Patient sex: M
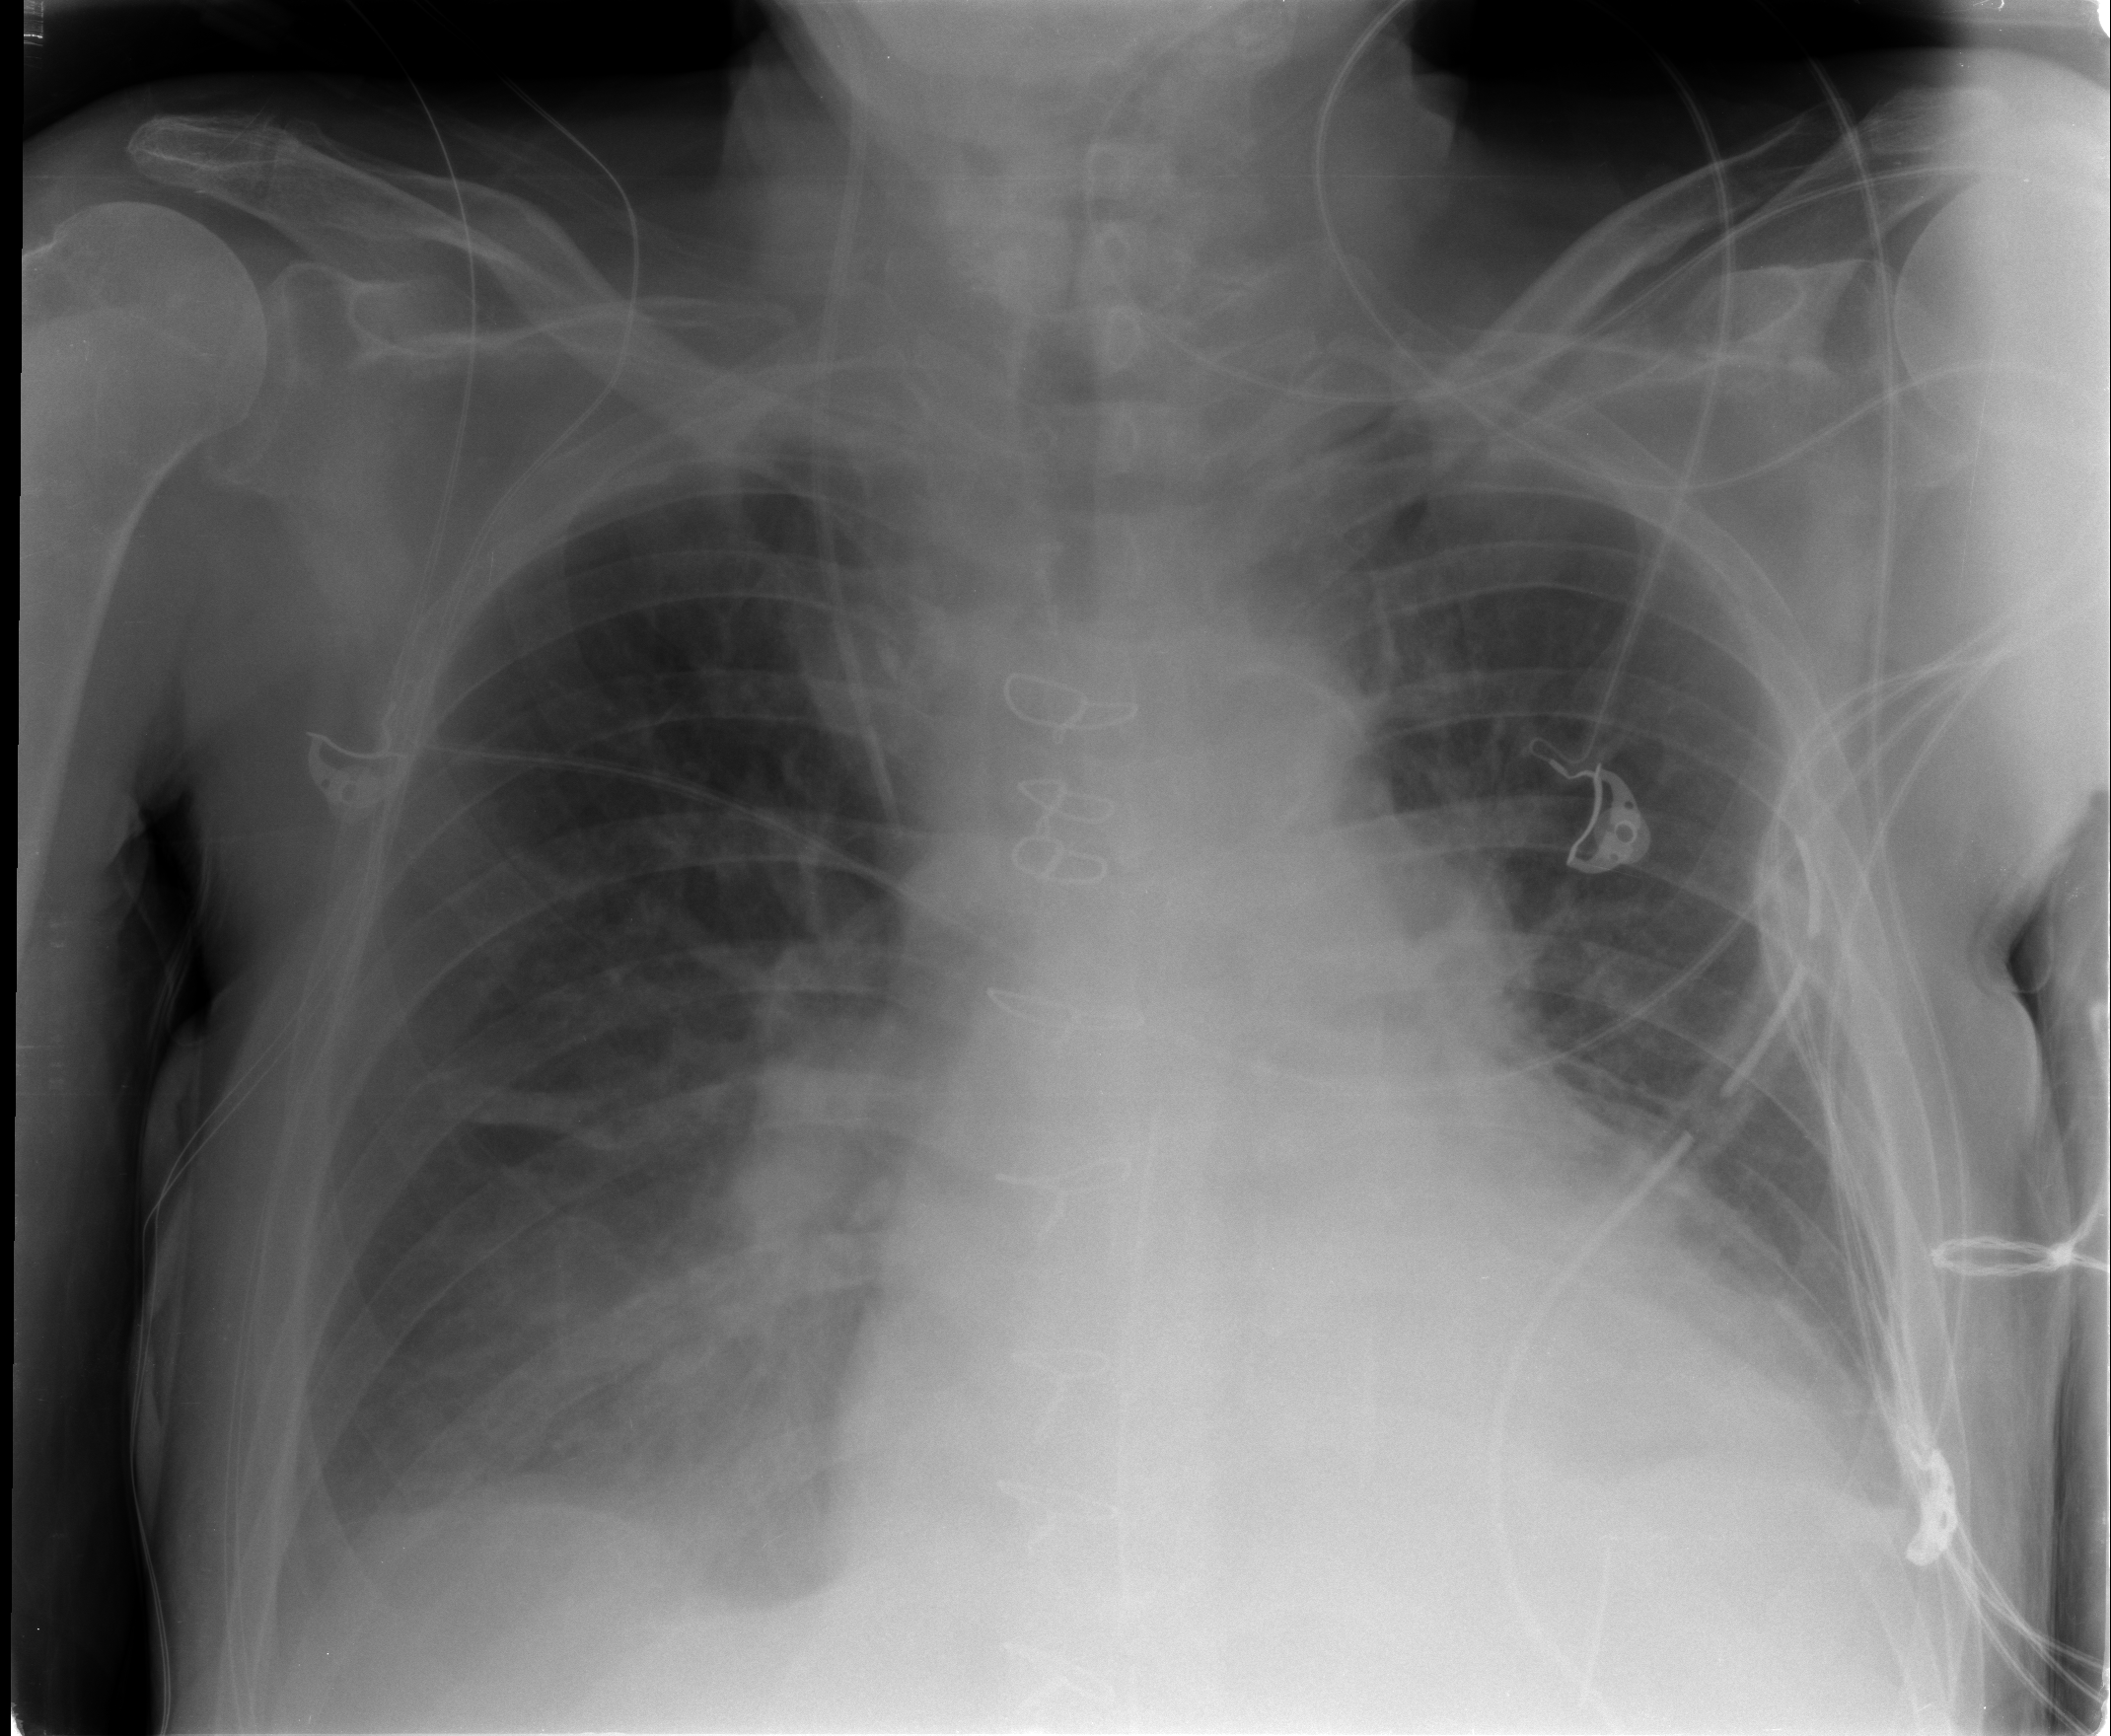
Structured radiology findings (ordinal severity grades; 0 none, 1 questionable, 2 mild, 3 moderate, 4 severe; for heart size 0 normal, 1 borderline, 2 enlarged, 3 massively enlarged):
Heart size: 1
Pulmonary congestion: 0
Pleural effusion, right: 2
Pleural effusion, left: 2
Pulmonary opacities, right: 0
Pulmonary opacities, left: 0
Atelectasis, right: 2
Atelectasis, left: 2